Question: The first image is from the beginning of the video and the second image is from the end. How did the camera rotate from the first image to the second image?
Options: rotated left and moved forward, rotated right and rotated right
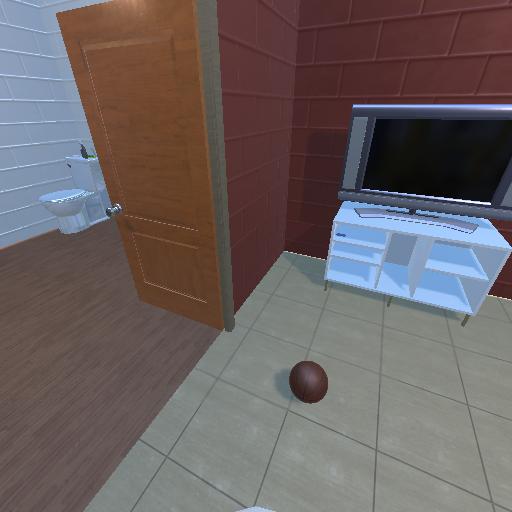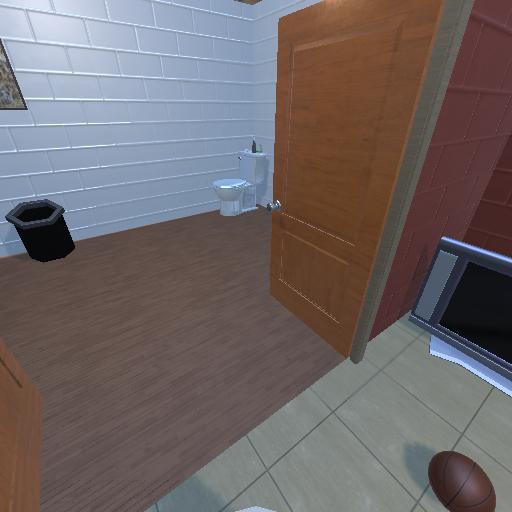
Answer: rotated left and moved forward